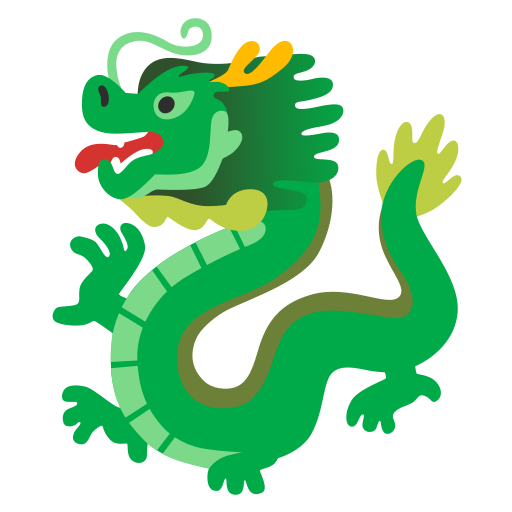
Emoji: 🐉